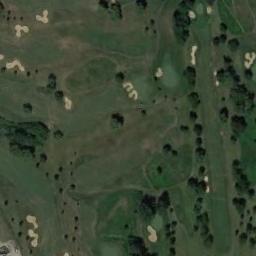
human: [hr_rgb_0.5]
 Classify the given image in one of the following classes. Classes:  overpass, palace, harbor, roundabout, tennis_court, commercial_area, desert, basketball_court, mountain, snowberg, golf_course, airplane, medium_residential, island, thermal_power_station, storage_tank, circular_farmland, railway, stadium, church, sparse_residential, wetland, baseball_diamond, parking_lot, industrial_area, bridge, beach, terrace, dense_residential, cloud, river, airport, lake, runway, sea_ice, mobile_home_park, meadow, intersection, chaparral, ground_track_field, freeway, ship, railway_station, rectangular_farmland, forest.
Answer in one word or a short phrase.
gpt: golf_course